Question: I am using a JavaFX canvas (currently using Java 8u40) to render some graphics and text. I am having a problem getting the fonts to render correctly in the canvas. It appears the font is always being drawn bold. I have an example to show the problem.
First of all this is what it looks like. This has a label component on the left and a canvas on the right, both using the same font.

Here is the code used to generate this example:
'''
package sample;
import javafx.application.Application;
import javafx.geometry.Orientation;
import javafx.geometry.Pos;
import javafx.scene.Scene;
import javafx.scene.canvas.Canvas;
import javafx.scene.canvas.GraphicsContext;
import javafx.scene.control.Label;
import javafx.scene.control.Separator;
import javafx.scene.layout.HBox;
import javafx.scene.paint.Color;
import javafx.stage.Stage;
/**
* Test Canvas Fonts
*/
public class TestCanvas extends Application {
@Override
public void start(Stage primaryStage) throws Exception {
HBox hbox = new HBox();
hbox.setAlignment(Pos.CENTER_LEFT);
Label label = new Label("Hello World!");
Separator separator = new Separator(Orientation.VERTICAL);
Canvas canvas = new Canvas(100, 40);
hbox.getChildren().addAll(label, separator, canvas);
GraphicsContext gc = canvas.getGraphicsContext2D();
gc.setFill(Color.BLACK);
gc.setFont(label.getFont());
gc.strokeText(label.getText(), 5, canvas.getHeight()/2);
primaryStage.setTitle("Canvas Test");
primaryStage.setScene(new Scene(hbox, 200, 50));
primaryStage.show();
}
public static void main(String[] args) {
launch(args);
}
}
'''
Any clues on how to make the fonts look the same would be really helpful.
Thanks!
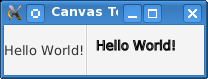
Answer: I am going to answer my own question. Instead of using: 'strokeText()' in the GraphicsContext, I should use:'fillText()'.
If I do that it works fine.